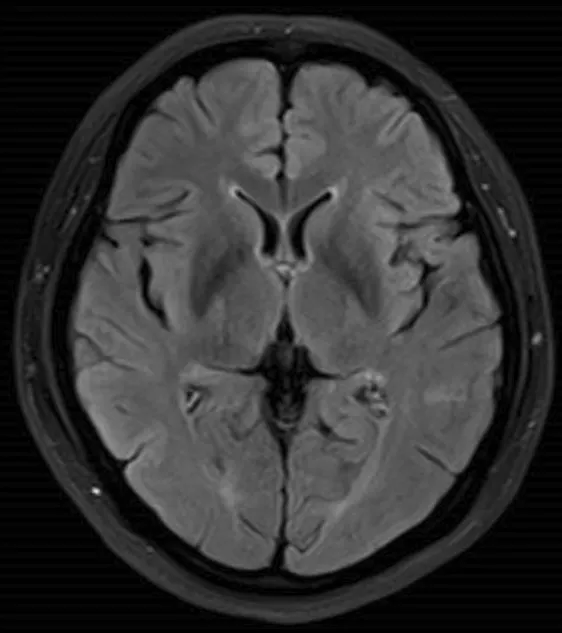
No abnormal signals in the bilateral basal ganglia after 4 months.
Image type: radiology (mri)